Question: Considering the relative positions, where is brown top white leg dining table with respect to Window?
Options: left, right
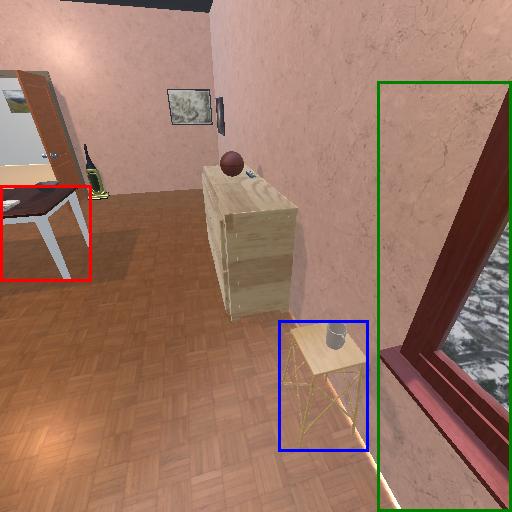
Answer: left